Question: I need to monitor Azure Blob Storage and check if a blob is created in Python. In Logic Apps, this is how it looks:

Can you help me out and tell me how I should write this in Python?
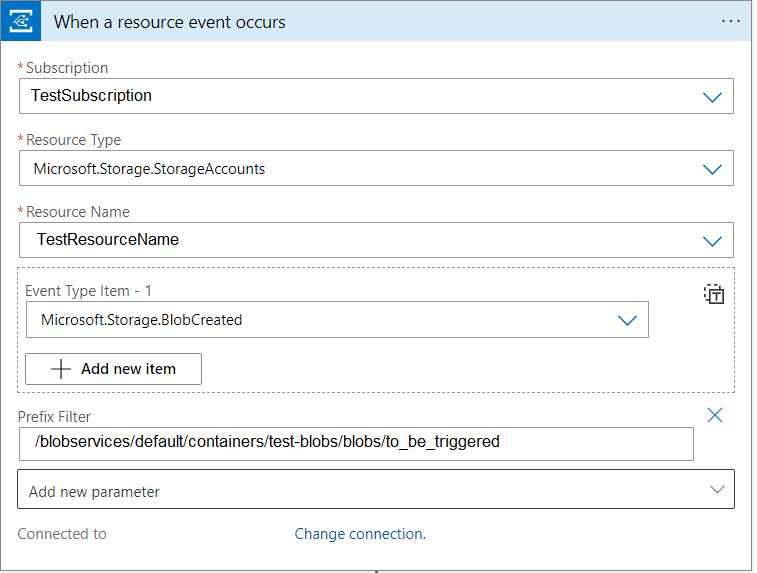
Answer: - One of the workarounds is to use Azure functions Blob trigger for python where you can able to retrieve the details for the blob once it has been added to the storage.- For checking if the blob is created/exists in blob storage you can check one of my answers from this <URL>
> '''
import logging
import azure.functions as func from azure.storage.blob import
BlockBlobService
def main(req: func.HttpRequest) -> func.HttpResponse:
logging.info('Python HTTP trigger function processed a request.')
ContainerName="<YOUR_CONTAINER_NAME>";
AccountName="<YOUR_ACCOUNT_NAME>";
AccountKey="<ACCESS_KEY>";
block_blob_service = BlockBlobService(account_name=AccountName, account_key=AccountKey)
name = req.params.get('name')
if not name:
try:
req_body = req.get_json()
except ValueError:
return func.HttpResponse(f"Enter the blob you are searching for")
else:
name = req_body.get('name')
if block_blob_service.exists(container_name=ContainerName, blob_name=name):
return func.HttpResponse(f"{name}, Is already Present in container")
else:
return func.HttpResponse(
"{name}, Is not Present in container",
status_code=200
) '''
'''
1. Azure Blob storage trigger for Azure Functions - MSFT Docs
2. Manage blobs with Python - MSFT Docs